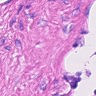
Metastatic tissue present: no